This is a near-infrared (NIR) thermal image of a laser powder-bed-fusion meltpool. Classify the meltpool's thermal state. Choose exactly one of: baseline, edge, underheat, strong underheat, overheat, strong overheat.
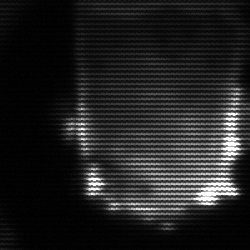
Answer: baseline